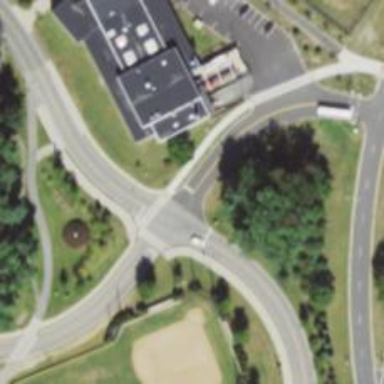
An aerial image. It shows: Stop road.